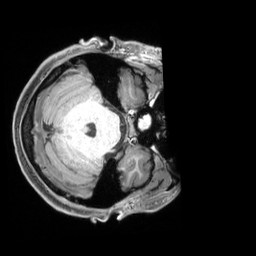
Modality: T1w
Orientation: axial
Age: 23
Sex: male
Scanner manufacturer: siemens
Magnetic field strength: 3 T
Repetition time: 2.3 s
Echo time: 0.00298 s